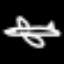
Label: airplane